Question: ..or something else.
I would like to make file structure fully collapsible within html 4.
I've already used JQuery and Accordian to group sections by their 1st letter, but it doesn't seem accordian lends itself to grouping more than one level down.
In screenshot you can see Ive used Accordian for the Discogs Summary section.
My problem is with the Song Changes section, I would like it obe represented as a collapsible/expandable folder structure.

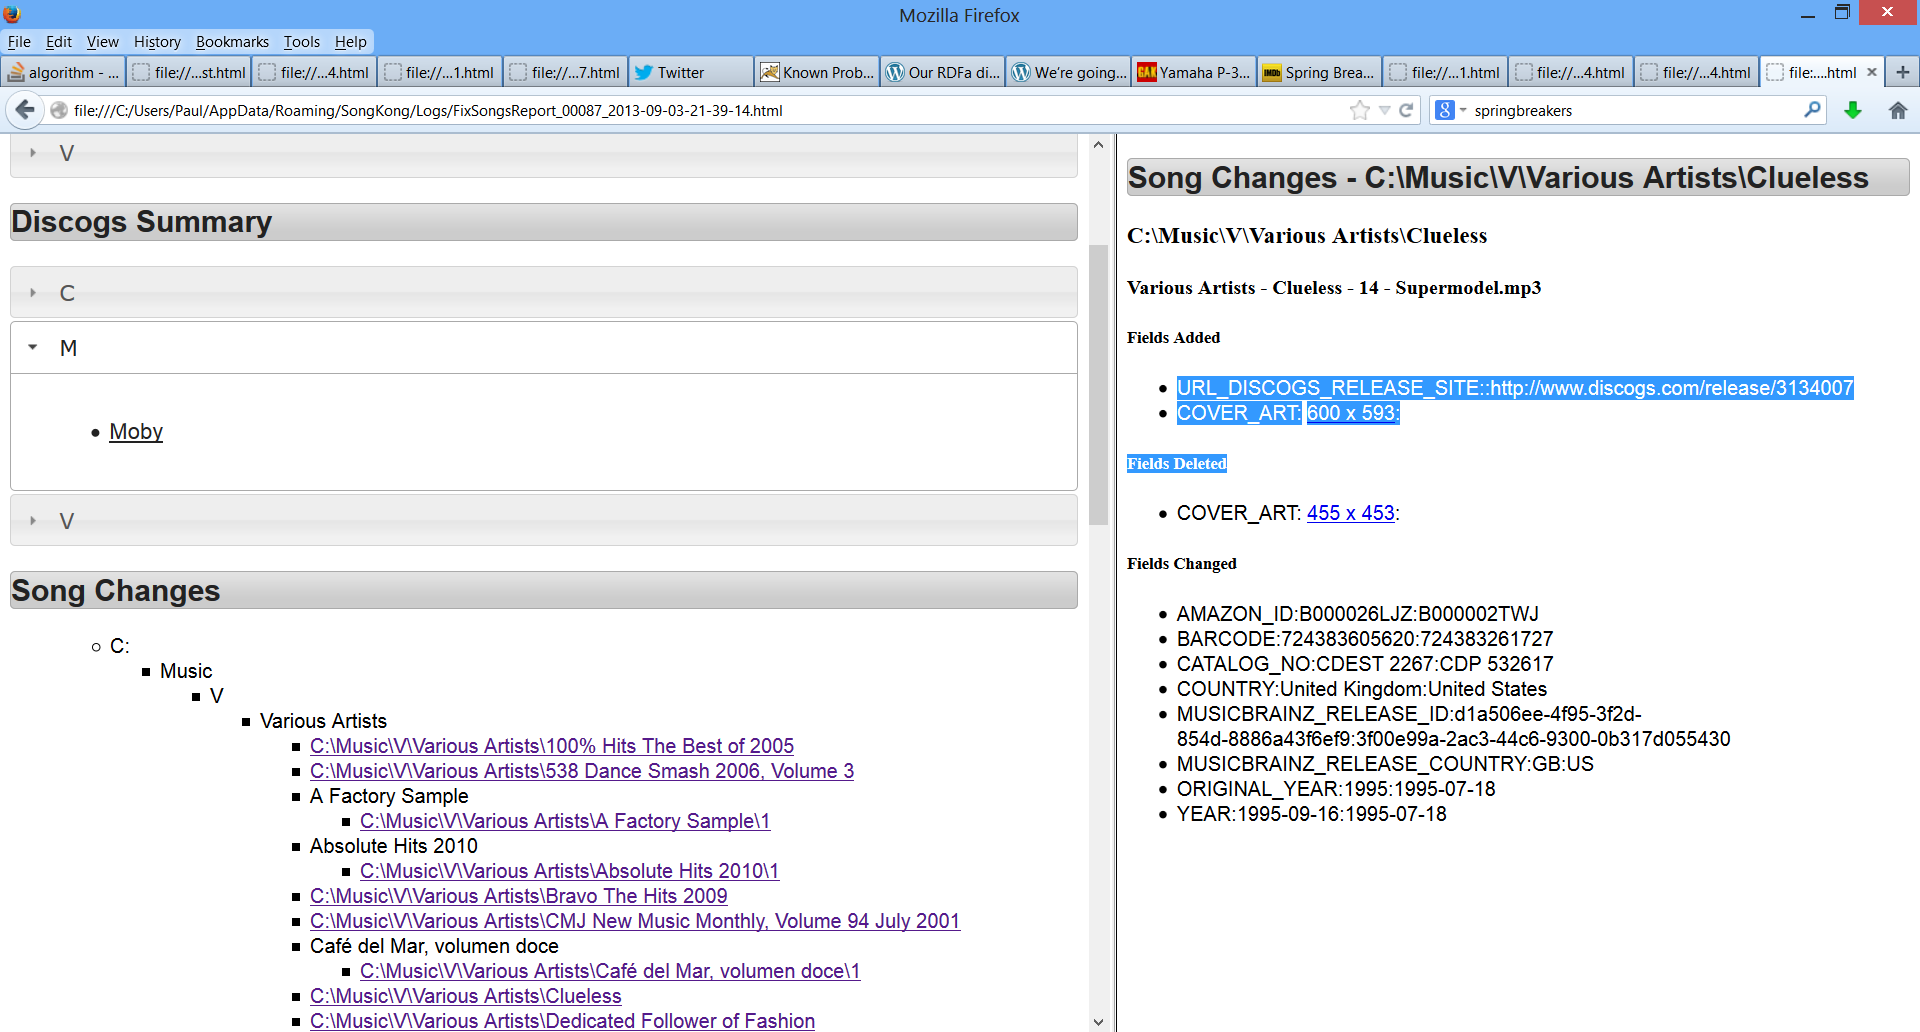
Answer: I managed to get something working with jstree, once Id cut down their example to something more manageable.

'''
<script type="text/javascript" src="http://static.jstree.com/v.1.0pre/jquery.jstree.js"></script>
<script type="text/javascript" class="source below">
$(function () {
$("#songchanges")
.jstree({
"plugins" : ["themes","html_data","ui","crrm","hotkeys"],
"core" : { "initially_open" : [ "phtml_1" ] }
})
.bind("loaded.jstree", function (event, data) {
});
$("#songchanges").bind("open_node.jstree", function (e, data) {
data.inst.select_node("#phtml_2", true);
});
});
</script>
</head>
<body>
<div id="songchanges">
<ul>
<li id="phtml_1">
<a href="#">C:\Music</a>
<ul>
<li id="phtml_2">
<a href="#">B</a>
<ul>
<li id="phtml_3">
<a href="#">Blur</a>
<ul>
<li id="phtml_4">
<a href="FixSongsReport_2.html">Leisure</a>
</li>
<li id="phtml_5">
<a href="FixSongsReport_1.html">ParkLife</a>
</li>
</ul>
</li>
</ul>
</li>
<li id="phtml_6">
<a href="#">V</a>
<ul>
<li id="phtml_7">
<a href="#">Various Artists</a>
<ul>
<li id="phtml_8">
<a href="FixSongsReport_1.html">World War II Songs</a>
</li>
<li id="phtml_9">
<a href="FixSongsReport_2.html">Moonlight Classics</a>
</li>
</ul>
</li>
</ul>
</li>
</ul>
</li>
</ul>
</div>
</body>
</html>
'''